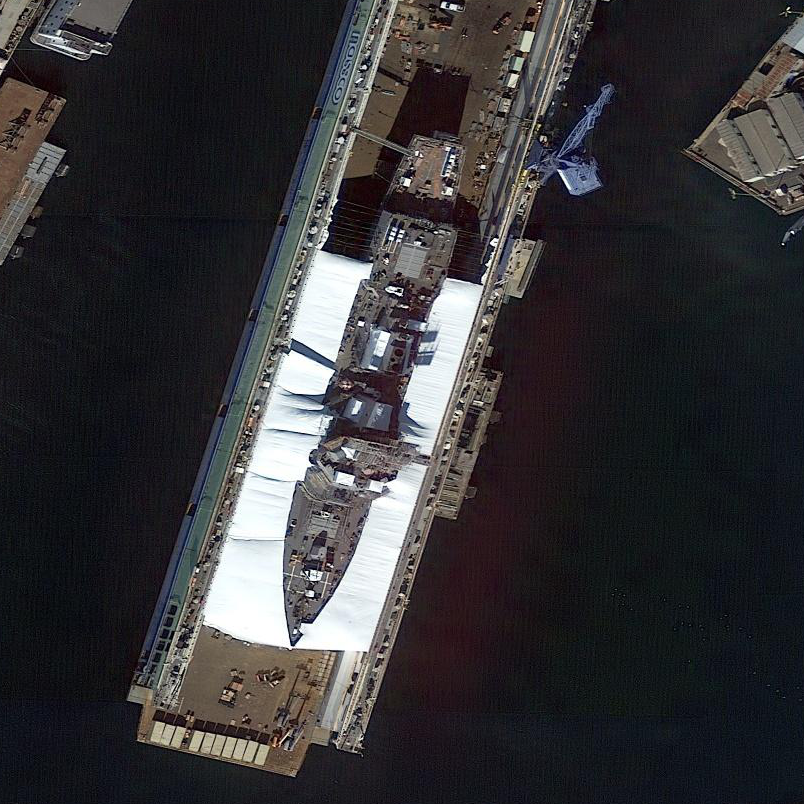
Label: destroyer